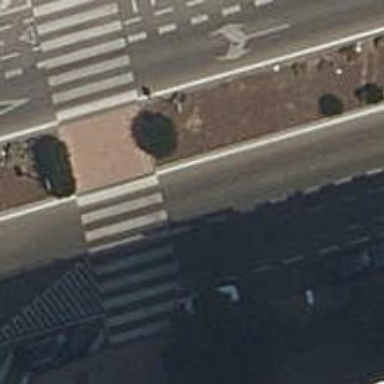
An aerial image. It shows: Zebra crossing on the road.